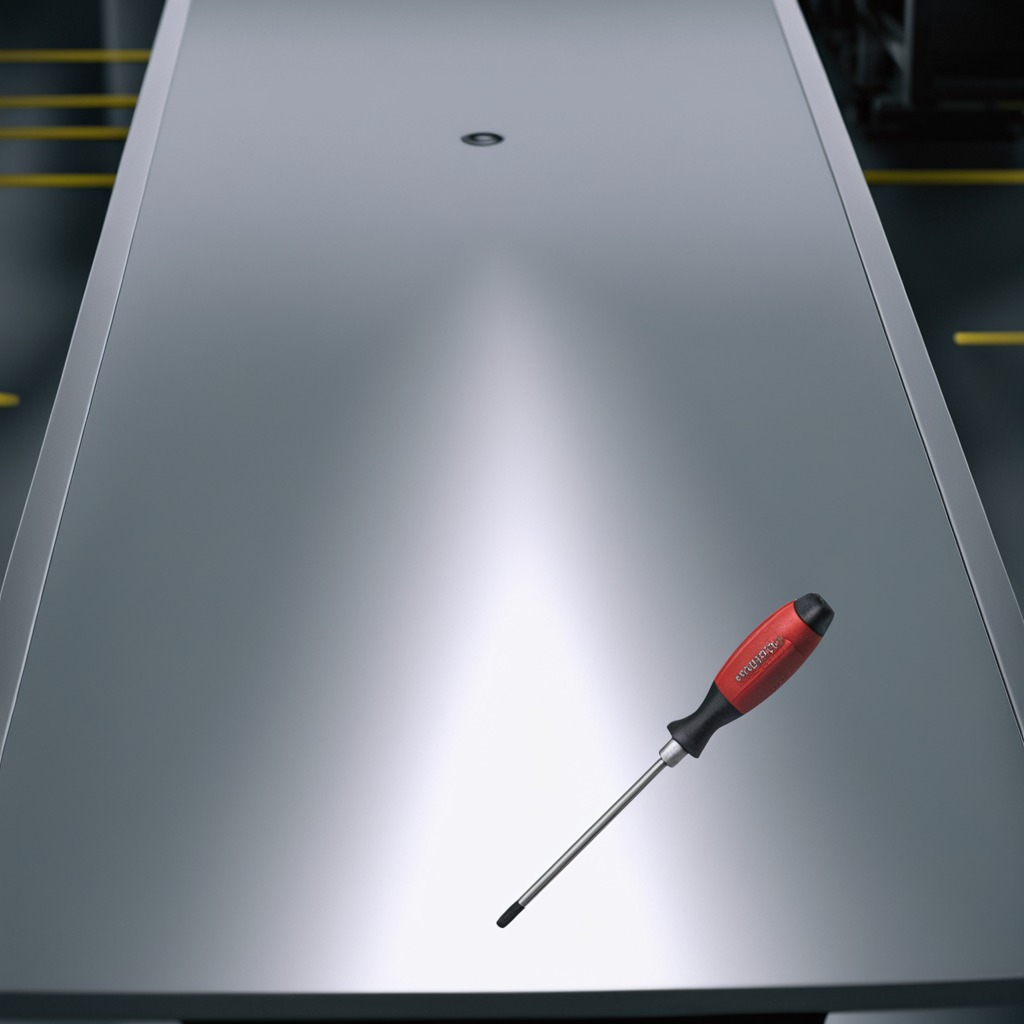
A screwdriver is lying on the table.